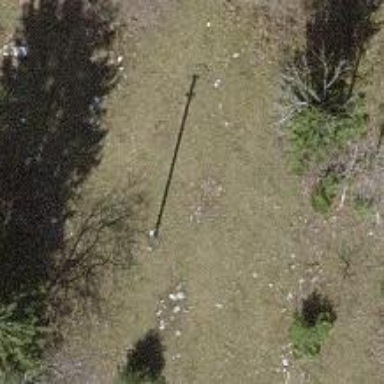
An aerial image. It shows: Power pole.